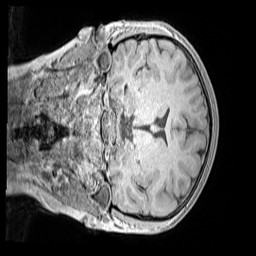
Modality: MP2RAGE
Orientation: coronal
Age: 11
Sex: female
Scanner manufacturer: siemens
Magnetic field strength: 3 T
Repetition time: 4 s
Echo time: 0.00299 s